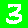
Digit: 3